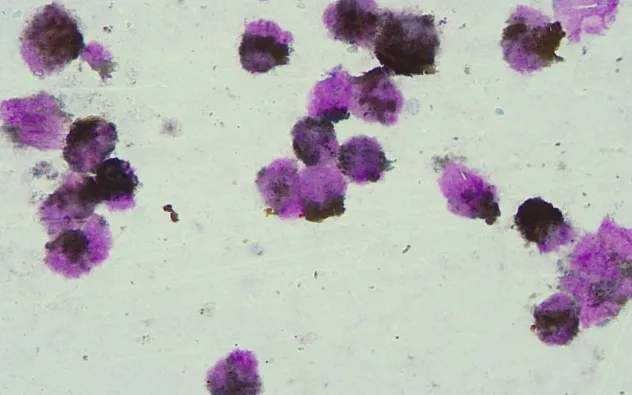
Results of peroxidase POX staining. Peroxidase POX staining showed the marrow morphology which indicated the AML-M3 with atypical morphology.
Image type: pathology (gram)